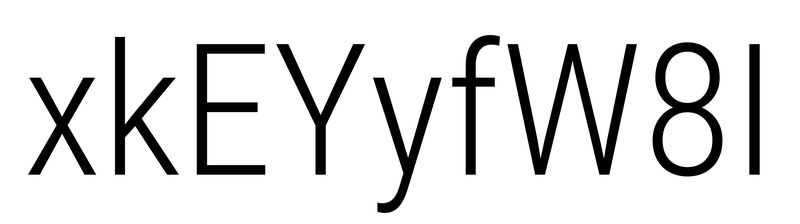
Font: Roboto_Condensed_Light